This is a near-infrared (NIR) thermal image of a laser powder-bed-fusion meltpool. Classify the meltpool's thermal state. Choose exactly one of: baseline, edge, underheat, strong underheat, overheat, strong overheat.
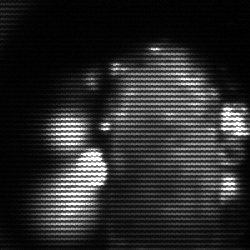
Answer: strong underheat